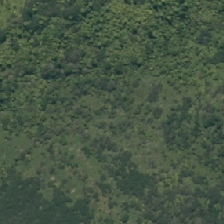
Land cover: manuka_kanuka